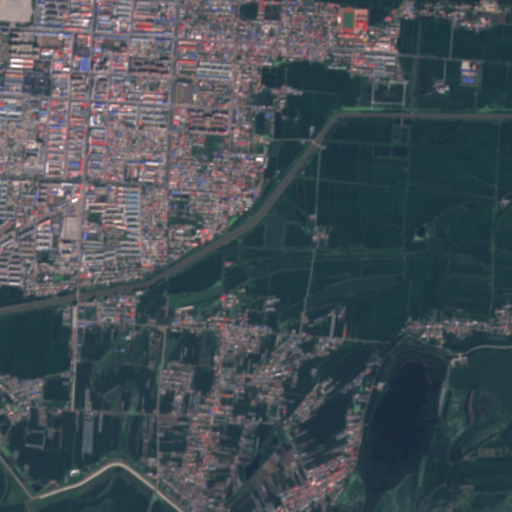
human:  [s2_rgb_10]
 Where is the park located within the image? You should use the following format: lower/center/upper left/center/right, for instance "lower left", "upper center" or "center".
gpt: The park is located in the upper left of the image.
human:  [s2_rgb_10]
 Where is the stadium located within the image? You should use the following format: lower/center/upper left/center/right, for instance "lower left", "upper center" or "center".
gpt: The stadium is located in the upper right of the image.
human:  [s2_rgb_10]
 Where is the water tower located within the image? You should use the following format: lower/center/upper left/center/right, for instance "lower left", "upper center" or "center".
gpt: The water tower is located in the center left of the image.
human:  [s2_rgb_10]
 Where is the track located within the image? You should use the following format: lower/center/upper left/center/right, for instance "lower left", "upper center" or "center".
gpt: There is no track in the image.